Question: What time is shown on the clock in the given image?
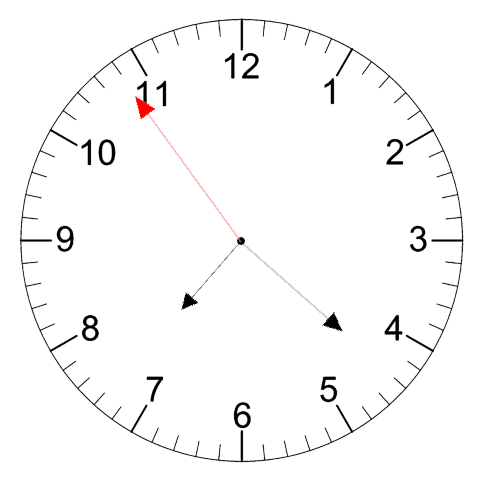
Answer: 07:21:54